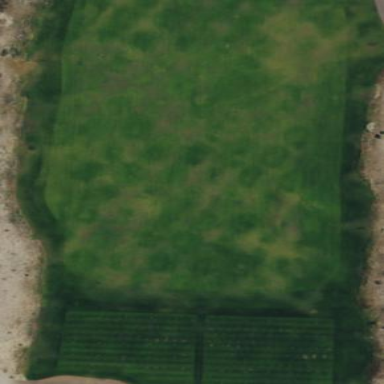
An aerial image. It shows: Grassy area designated as driving range for golf.